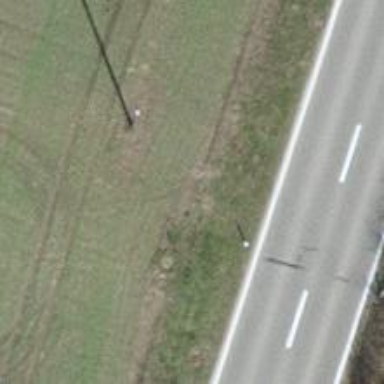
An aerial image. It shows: Minor power line.